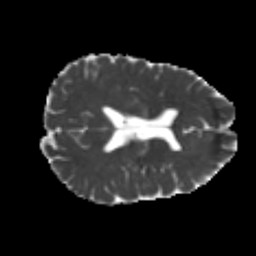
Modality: MD
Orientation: axial
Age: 24
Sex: male
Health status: healthy
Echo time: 0.074 s